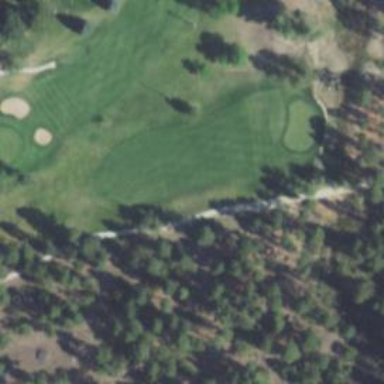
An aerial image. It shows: Golf hole.